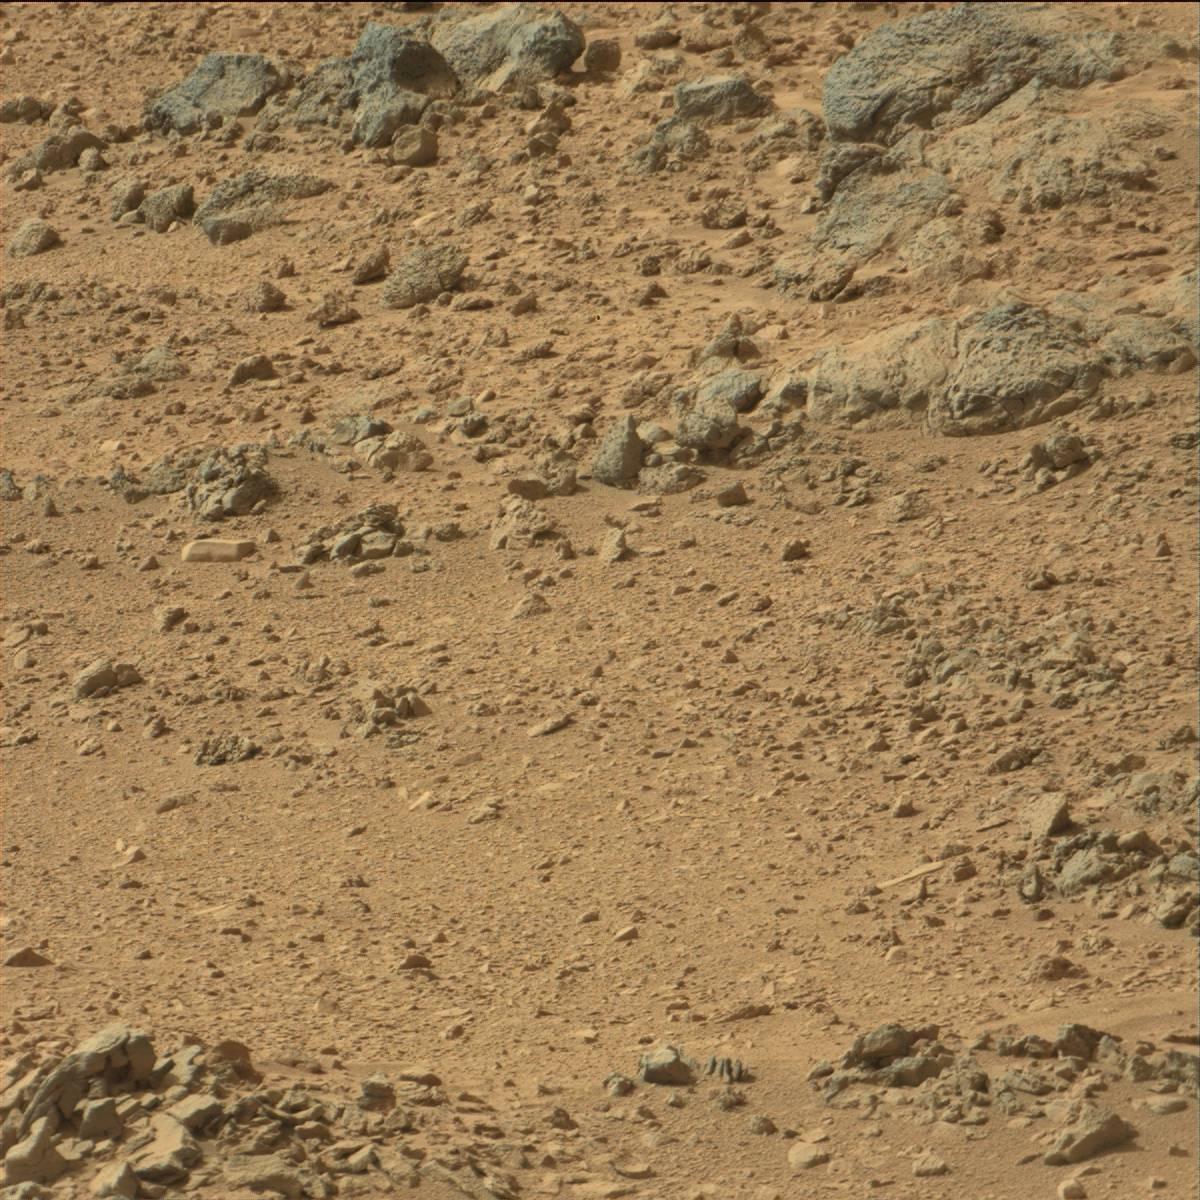
Terrain classes present: Bedrock, Rock, Sand / Soil